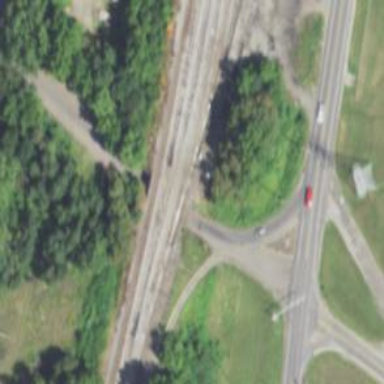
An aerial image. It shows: Railway crossover.